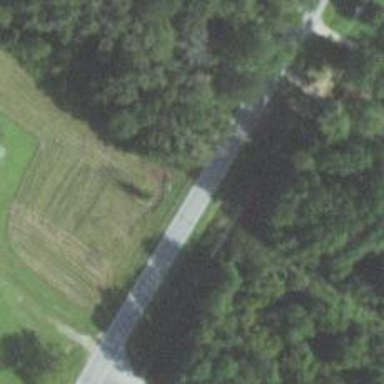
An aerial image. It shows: Culvert tunnel.